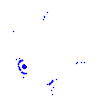
Particle: electron